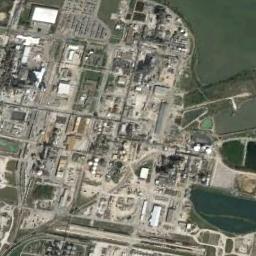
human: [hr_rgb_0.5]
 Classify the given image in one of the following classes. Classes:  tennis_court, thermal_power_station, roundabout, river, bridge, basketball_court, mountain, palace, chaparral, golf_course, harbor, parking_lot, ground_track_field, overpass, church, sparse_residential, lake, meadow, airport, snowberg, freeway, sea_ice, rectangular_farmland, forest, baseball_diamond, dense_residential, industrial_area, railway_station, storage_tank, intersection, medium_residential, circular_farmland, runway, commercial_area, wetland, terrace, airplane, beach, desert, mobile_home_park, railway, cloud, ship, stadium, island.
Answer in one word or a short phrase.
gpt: industrial_area